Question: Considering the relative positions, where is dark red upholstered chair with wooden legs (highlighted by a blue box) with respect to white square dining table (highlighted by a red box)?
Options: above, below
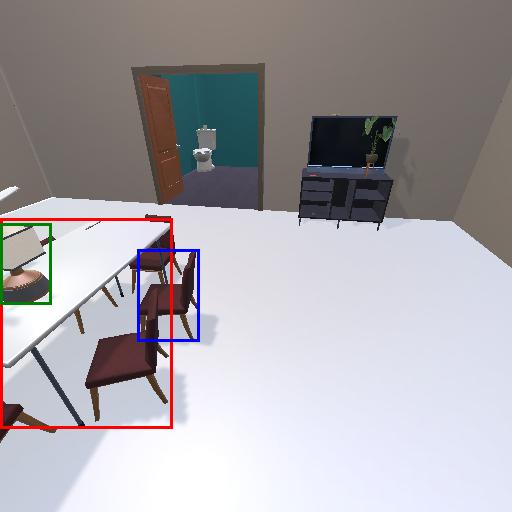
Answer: above